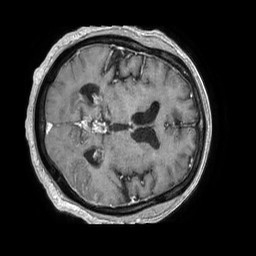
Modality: T1w
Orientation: axial
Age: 61
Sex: male
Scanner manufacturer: philips
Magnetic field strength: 1.5 T
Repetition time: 0.008539 s
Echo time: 0.003958 s